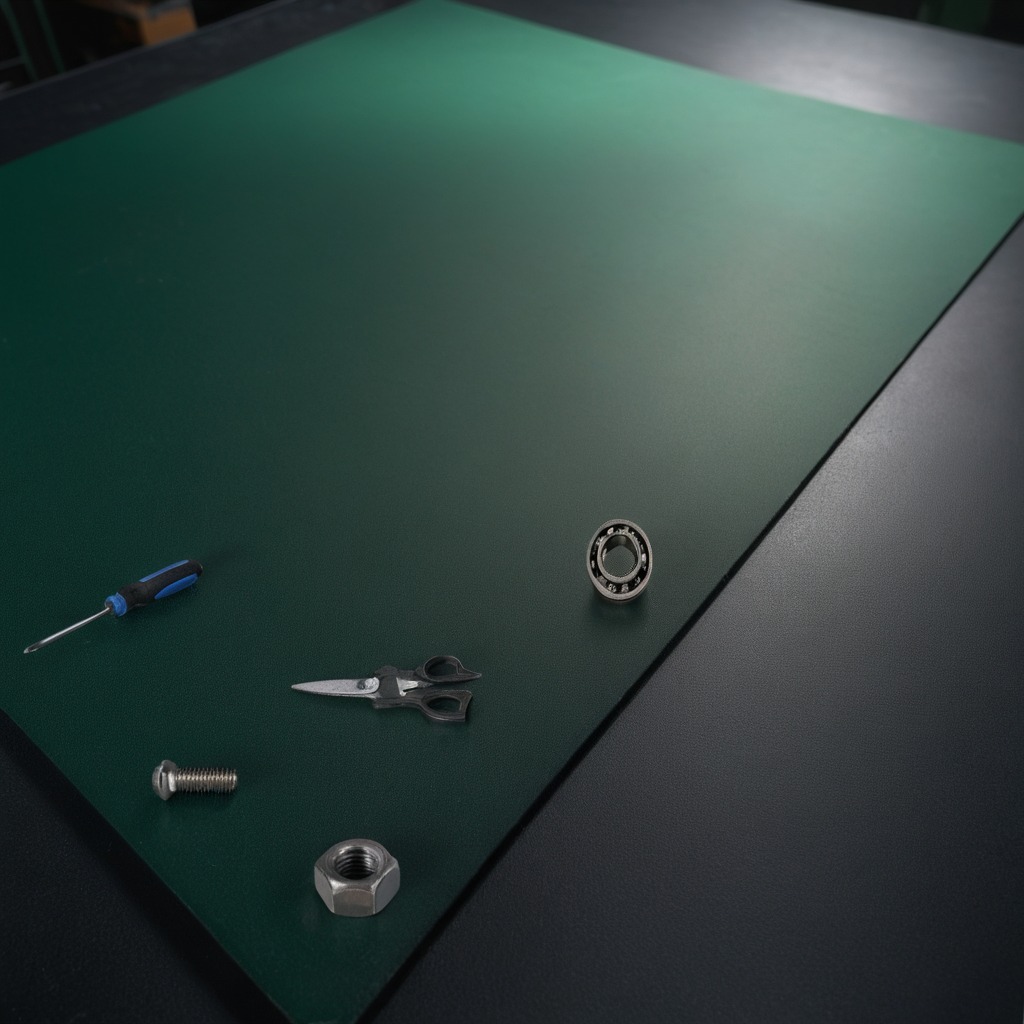
A metal ball bearing, a metal machine screw, a screwdriver, a metal nut, and a pair of scissors are lying on the clean granite tabletop.